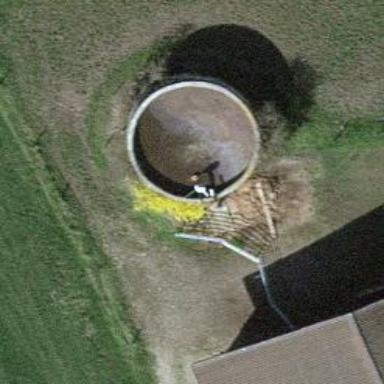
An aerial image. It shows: Storage tank which is man-made and housed in building.